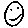
Label: smiley face